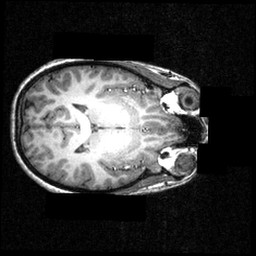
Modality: T1w
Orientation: axial
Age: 23
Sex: female
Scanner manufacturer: siemens
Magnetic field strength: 3.951 T
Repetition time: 1.5 s
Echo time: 0.00335 s